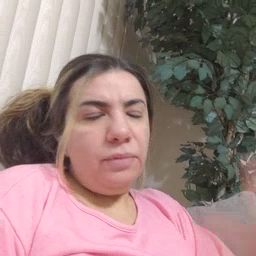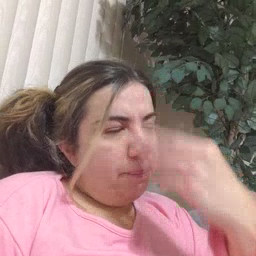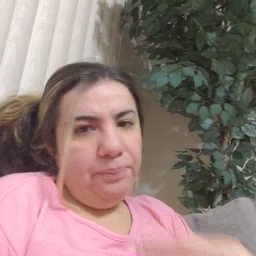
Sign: sleep